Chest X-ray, AP view. Patient: 21 years old, sex M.
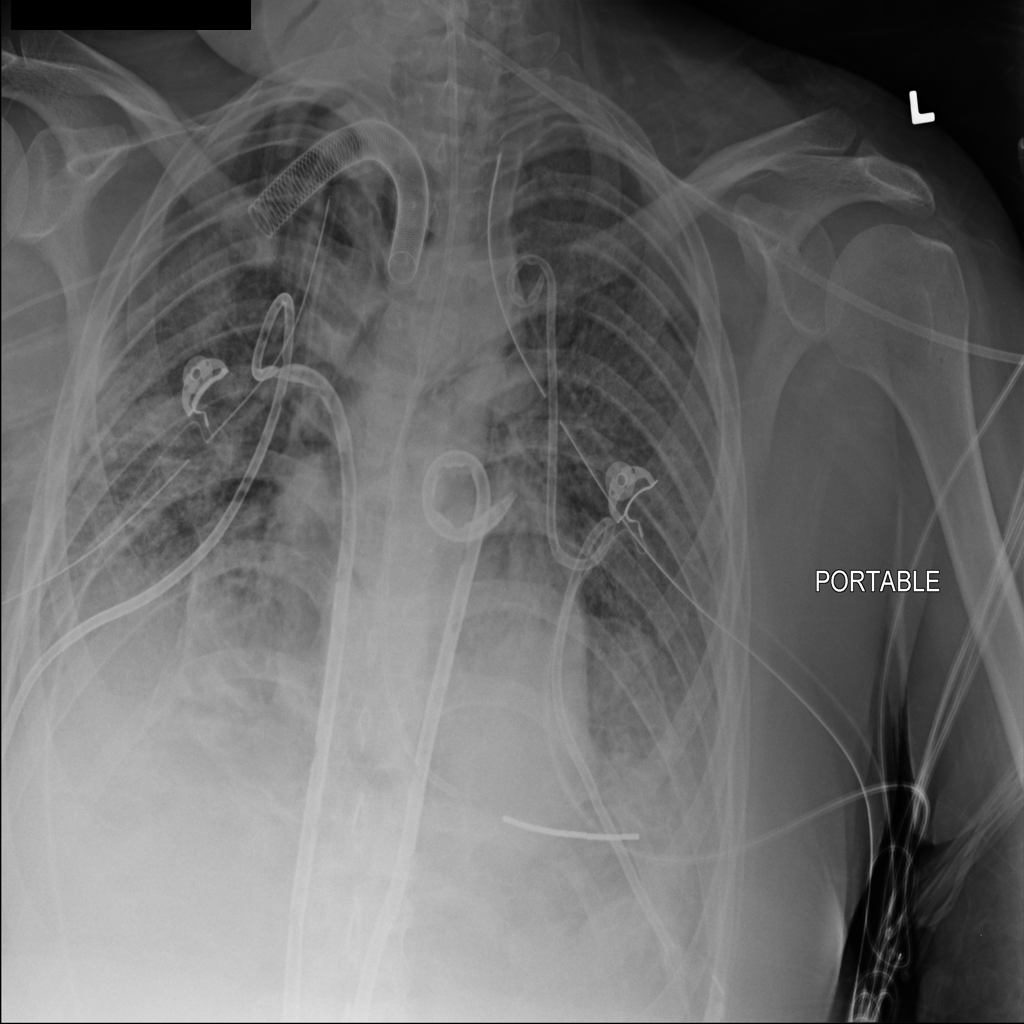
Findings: Infiltration